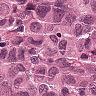
Metastatic tissue present: yes